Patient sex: M
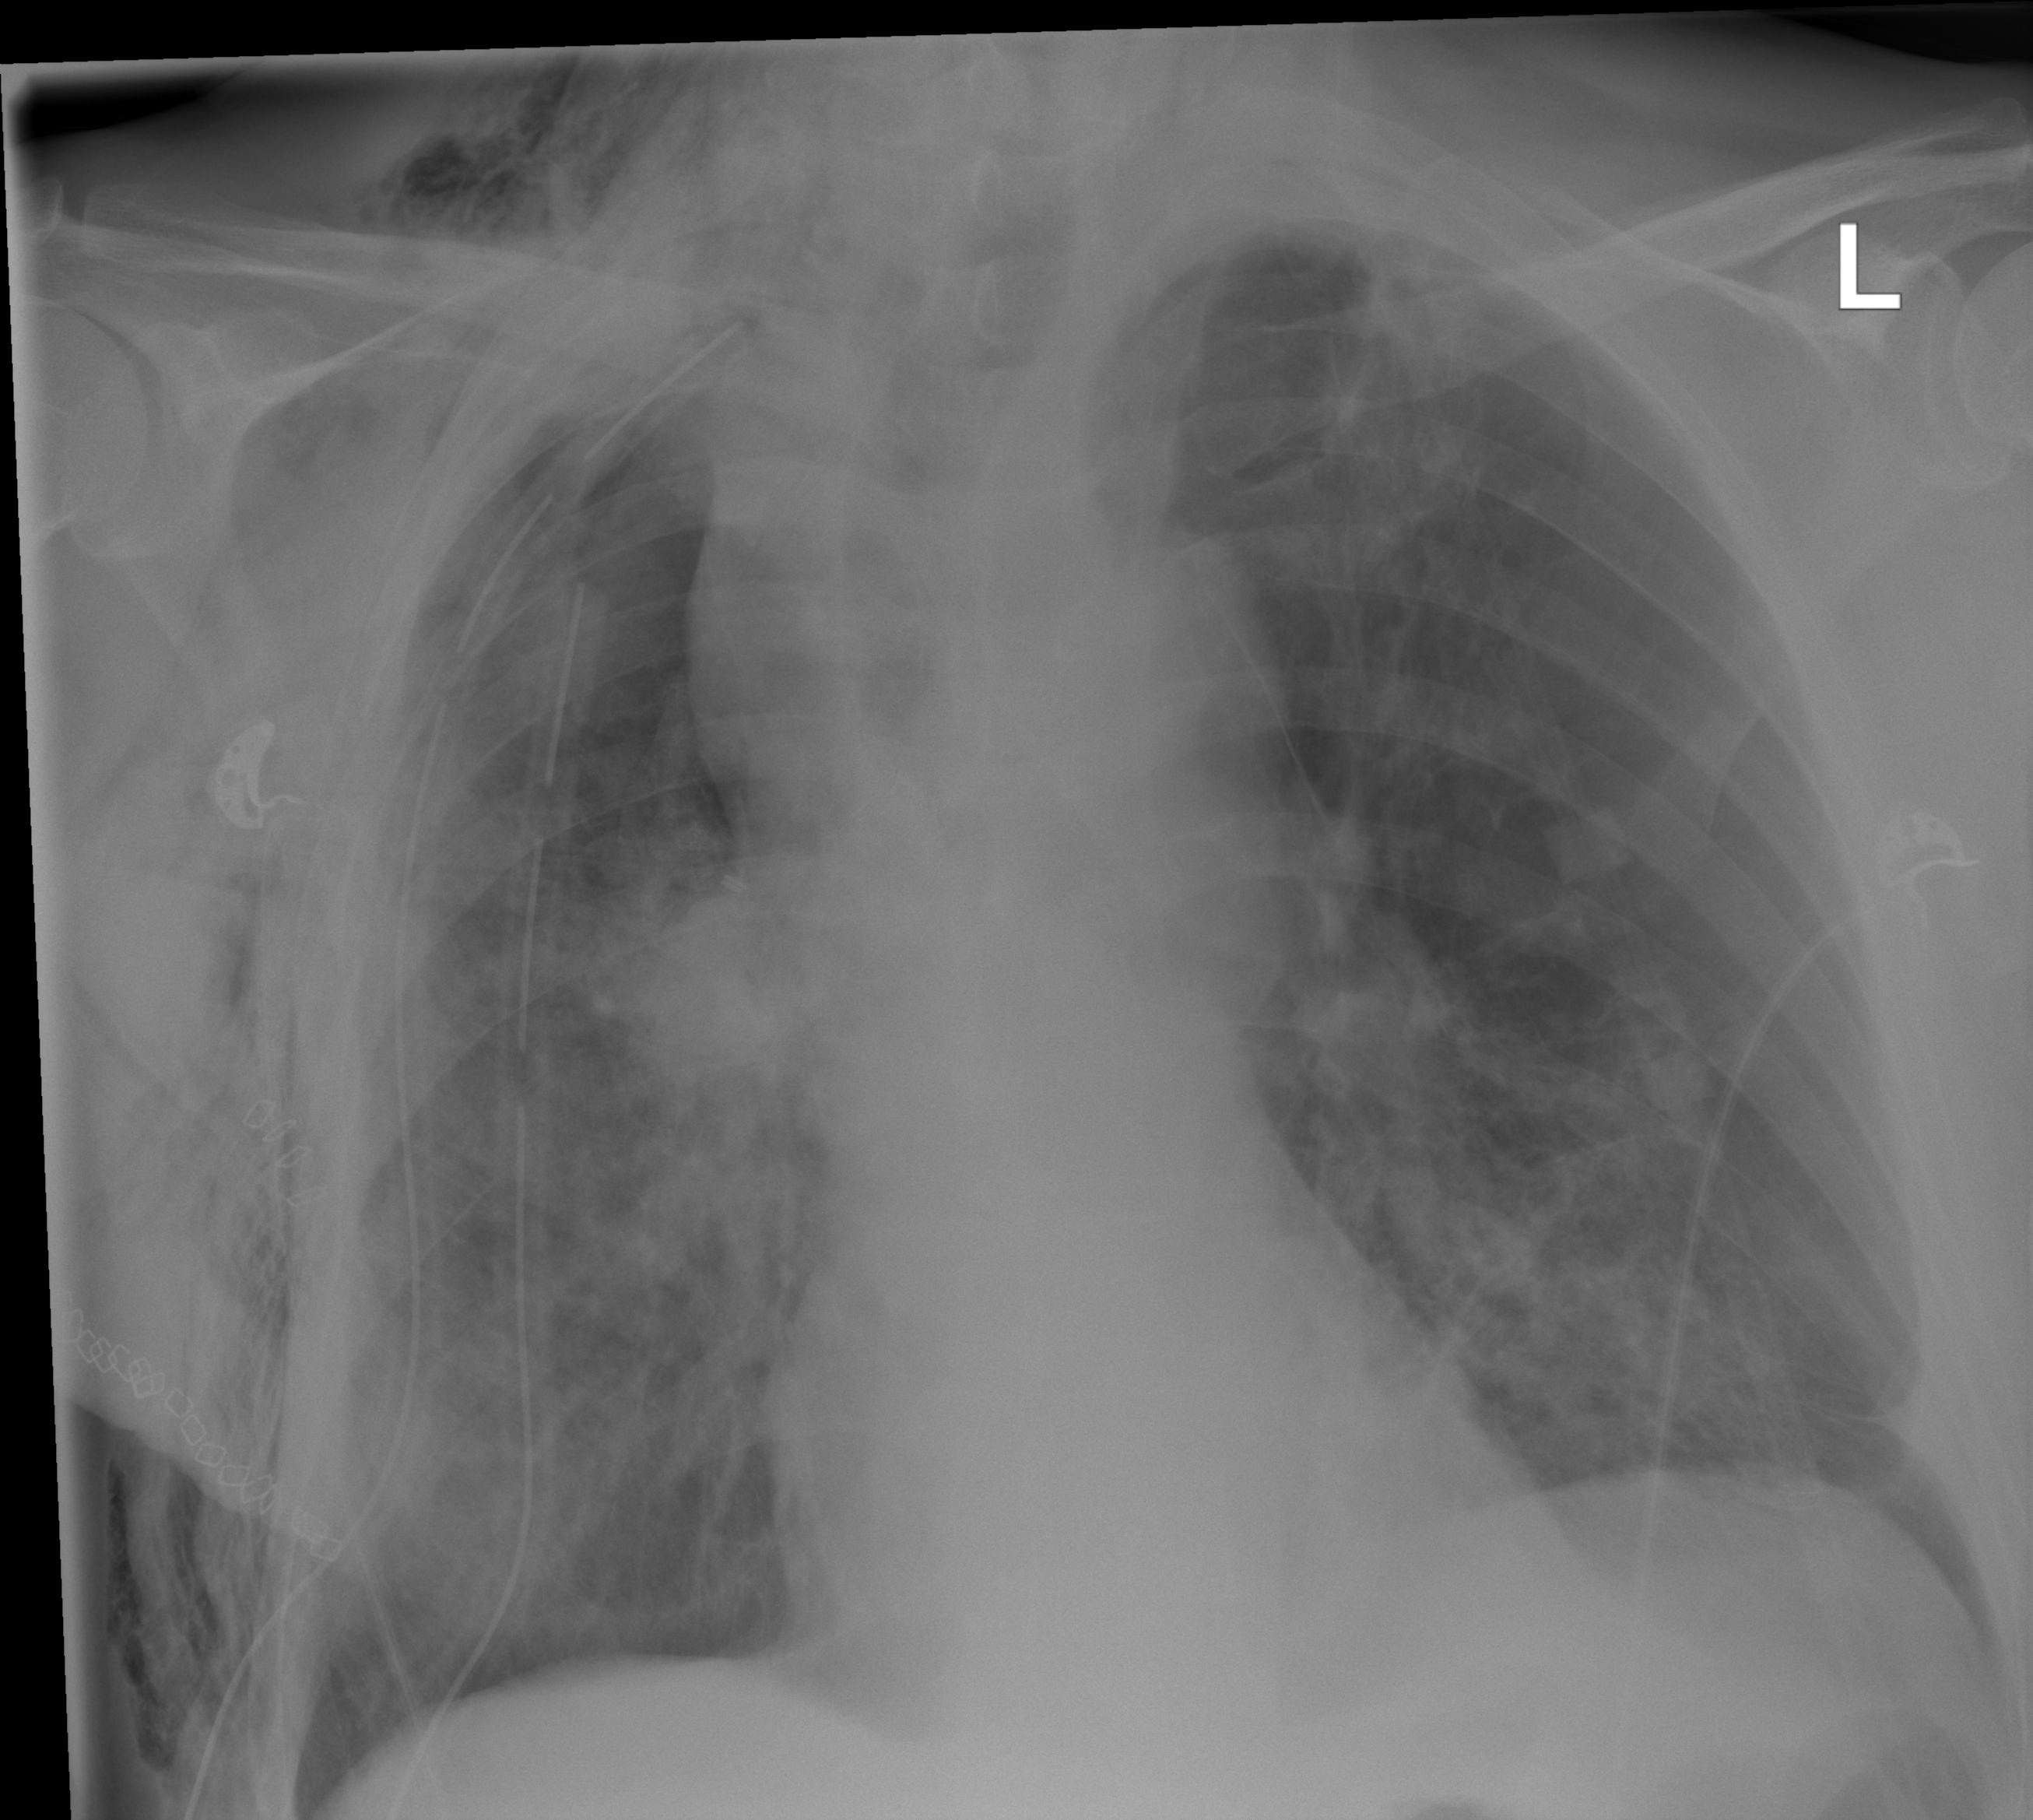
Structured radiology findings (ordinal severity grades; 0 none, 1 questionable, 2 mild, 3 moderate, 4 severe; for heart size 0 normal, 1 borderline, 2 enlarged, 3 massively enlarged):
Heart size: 0
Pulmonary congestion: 0
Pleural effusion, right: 0
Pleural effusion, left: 0
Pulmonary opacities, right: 2
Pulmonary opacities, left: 2
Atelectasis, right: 2
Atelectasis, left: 2